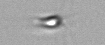
Label: Calciopappus